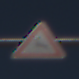
Verkehrszeichen: WildwechselRechts
Umgebung: Outdoor, Nature
Tageszeit: MorningAfternoon
Wetter: Clear
Licht: Natural
Jahreszeit: Summer
Kontrast: HighContrast